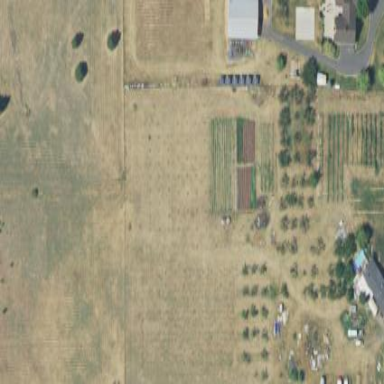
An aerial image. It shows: Orchard.